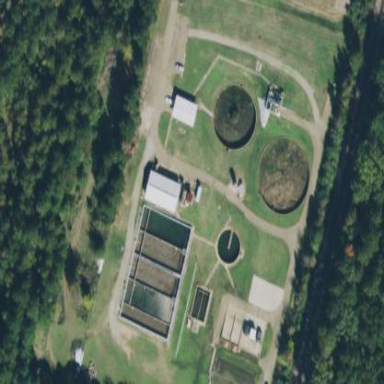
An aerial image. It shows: View of wastewater plant.